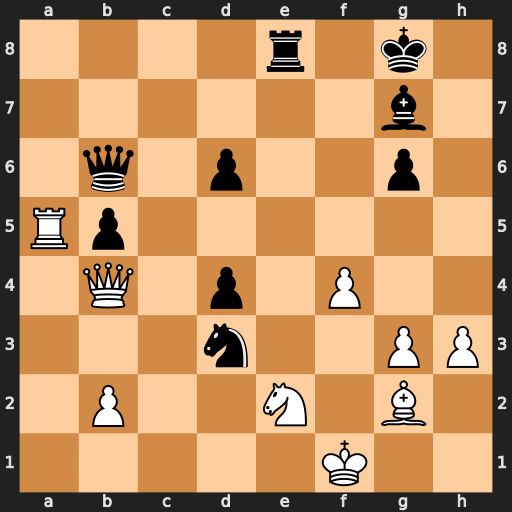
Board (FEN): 4r1k1/6b1/1q1p2p1/Rp6/1Q1p1P2/3n2PP/1P2N1B1/5K2
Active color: w
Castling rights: -
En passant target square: -
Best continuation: Qb3+ Kh7 Rxb5 Qa7 Qxd3